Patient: sex M, age 29
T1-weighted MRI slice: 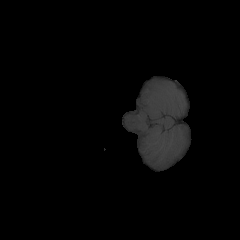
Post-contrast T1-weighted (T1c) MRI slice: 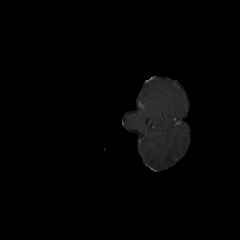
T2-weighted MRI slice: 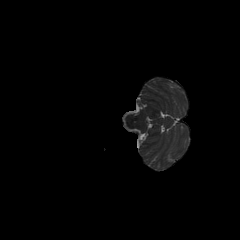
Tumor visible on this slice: no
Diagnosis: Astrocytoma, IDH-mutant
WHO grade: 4